Aerial crown-view tile of a tropical tree (Barro Colorado Island, Panama), acquired 20250512:
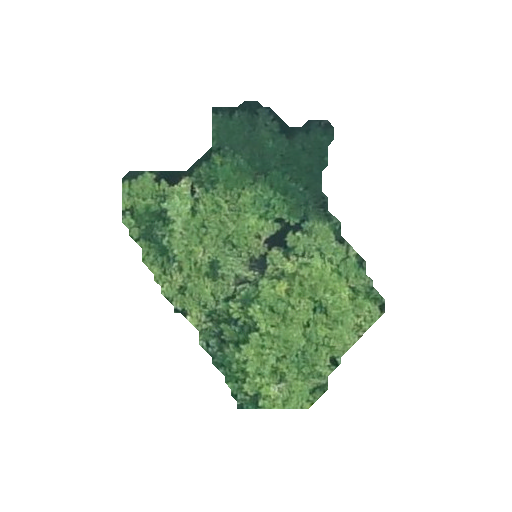
Species: Ocotea oblonga
GBIF accepted scientific name: Ocotea oblonga
Crown area: 71.154 m²